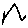
Label: zigzag